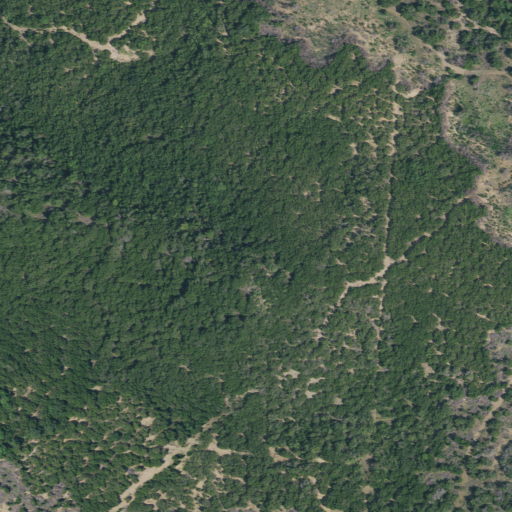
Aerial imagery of mountain in Texas named Evensville Peak containing evergreen forest, grassland, and shrub